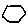
Label: hexagon